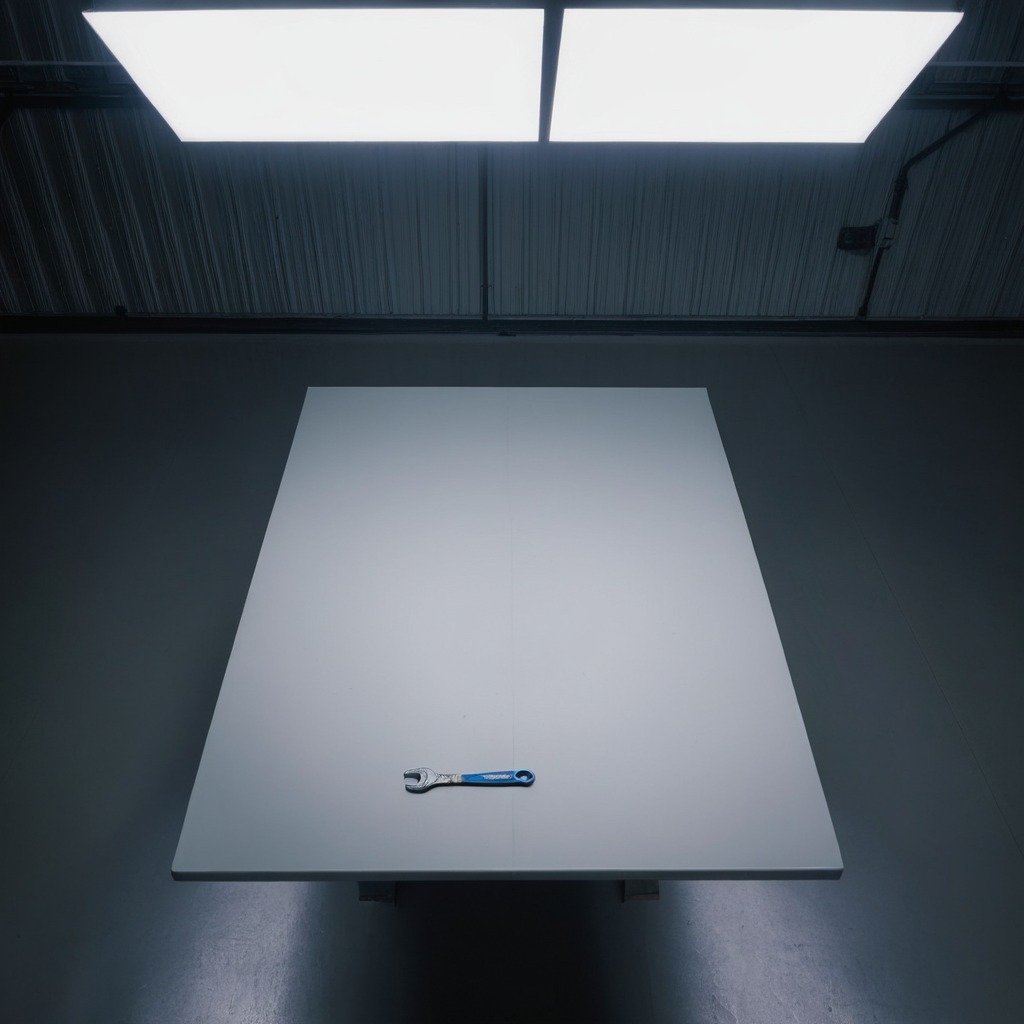
An wrench is lying on the clean empty table in the evening.